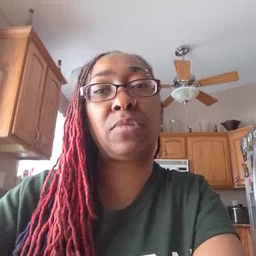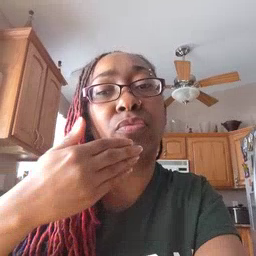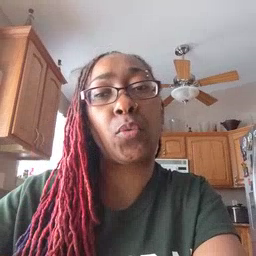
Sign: thankyou